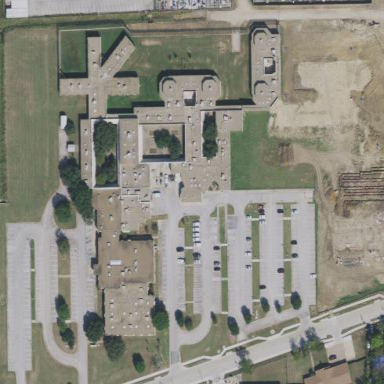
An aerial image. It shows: Prison.